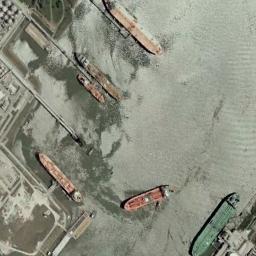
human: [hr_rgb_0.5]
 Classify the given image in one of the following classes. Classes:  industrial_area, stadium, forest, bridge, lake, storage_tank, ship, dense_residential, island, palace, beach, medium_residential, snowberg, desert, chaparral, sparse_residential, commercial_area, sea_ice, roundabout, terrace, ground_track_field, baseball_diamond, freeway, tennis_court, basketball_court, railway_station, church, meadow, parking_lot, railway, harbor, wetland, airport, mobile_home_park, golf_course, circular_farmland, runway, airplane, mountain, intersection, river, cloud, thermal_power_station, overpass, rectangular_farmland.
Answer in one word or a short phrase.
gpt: ship